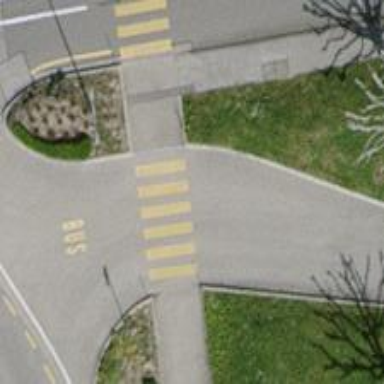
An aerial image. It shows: Zebra crossing on the road.